Interaction volume radius: 5 \u00c5
Interaction volume height: 30 \u00c5
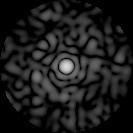
Disorder parameter: 0.8366